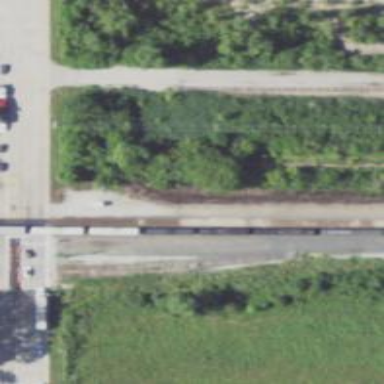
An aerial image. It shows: Abandoned railway.